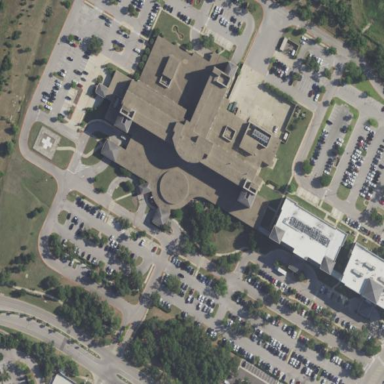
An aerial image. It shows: Hospital providing healthcare services.